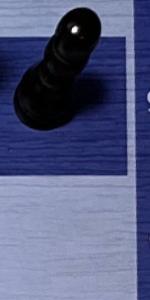
Label: Empty